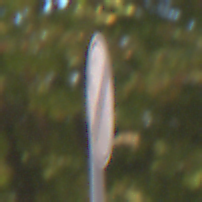
Verkehrszeichen: EndeSaemtlicherBegrenzungen
Umgebung: Outdoor, Nature
Tageszeit: MorningAfternoon
Wetter: Clear
Licht: Natural
Jahreszeit: Summer
Kontrast: HighContrast